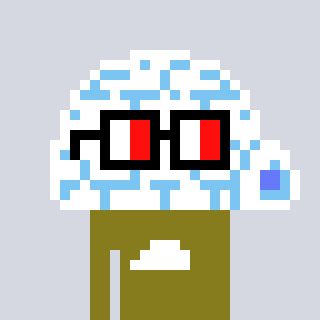
a pixel art character with square glasses with black frames and red eyes, a igloo-shaped head and a gunk-colored body on a cool background